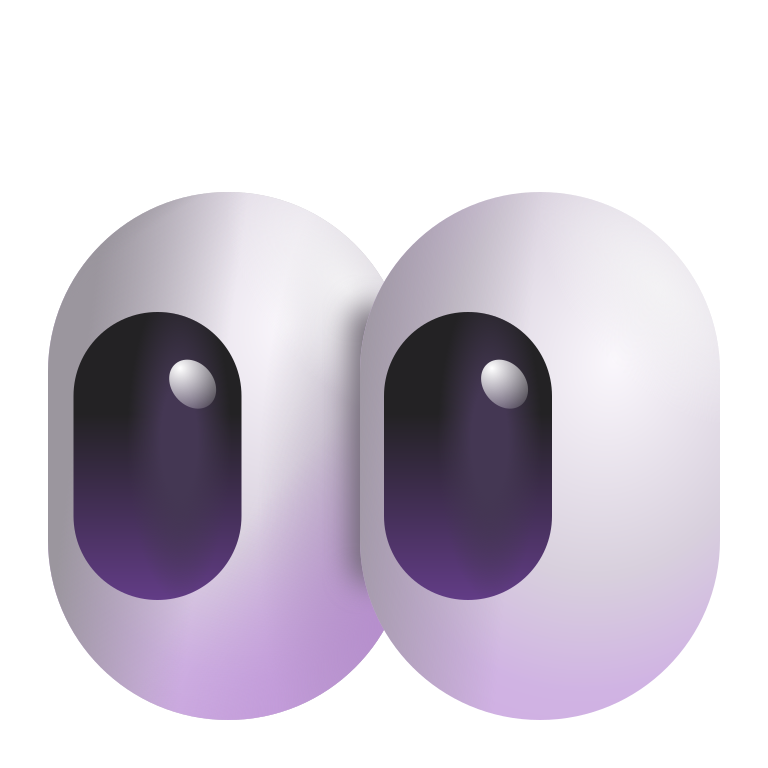
eyes color